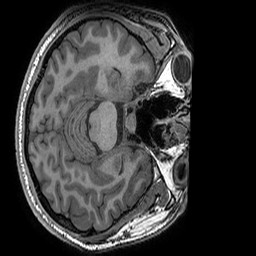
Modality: T1w
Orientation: axial
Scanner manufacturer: ge
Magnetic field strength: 3 T
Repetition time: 0.008156 s
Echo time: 0.00318 s